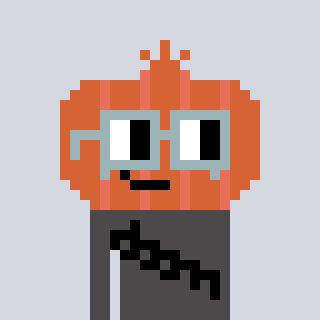
a pixel art character with square dark gray glasses, a onion-shaped head and a grayscale-colored body on a cool background